Field crop: tomato
Growth stage: 1
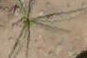
Species: cyperus